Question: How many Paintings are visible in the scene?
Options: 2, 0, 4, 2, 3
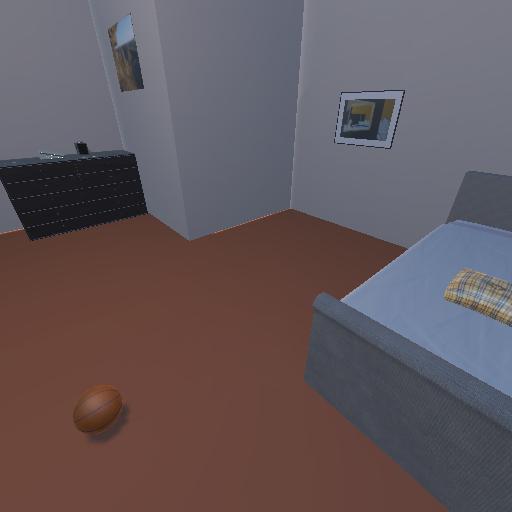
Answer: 2